Question: I am trying to plot different series in a 3D scatter plot with a colormap that is normalized between the minimum and maximum values from the different series combined.
The problem is that the colormap values of each series are normalized individually in an undesired manner. That is each series local minimum and maximum values are expanded to the global minimum and maximum values of the colormap.
The test code below illustrates the issue (see image attached). The minimum and maximum values for the colormap are 0 and 100, but series 1 which only ranges from 0 to 50 has the same colors as series 3 which actually ranges from 0 to 100. Finally for series that have only 1 value (e.g. series 2 with all values = 50) then the color is set to the minimum value.
I tried doing the normalization myself before sending the data to the colormap (commented off), since it only accepts values between 0 and 1, but it yields the same result.
Thanks in advance for any help with that.
'''
'Create test dataframes'
n=11
x1, x2, x3 = np.arange(n), np.arange(n)+10, np.arange(n)+5
y1, y2, y3 = np.arange(n)*2, np.arange(n)*2+10, np.arange(n)*2+5
z1, z2, z3 = np.arange(n)*3, np.arange(n)*3+10, np.arange(n)*3+5
cm1 = np.arange(n)*5
cm2 = np.ones(n)*50
cm3 = np.arange(n)*100
'Create list of inputs'
l_x = [x1, x2, x3]
l_y = [y1, y2, y3]
l_z = [z1, z2, z3]
l_cm = [cm1, cm2, cm3]
l_ax_labels = ['x', 'y', 'z', 'cm']
legend = ['case 1', 'case 2', 'case 3']
'Create figure and axis objects'
fig = plt.figure()
ax = fig.add_subplot(111, projection='3d')
markers = ['o', 'v', 'x']
'Temperature colormap parameters'
cmap = plt.cm.get_cmap(name='jet')
vmin = 0
vmax = 100
norm = mat.colors.Normalize(vmin=vmin, vmax=vmax)
map = mat.cm.ScalarMappable(norm=norm, cmap=cmap)
font = mat.font_manager.FontProperties(size=14)
'colormap axis properties'
cb = plt.colorbar(map, ax=ax, label=l_ax_labels[3])
cb.ax.yaxis.label.set_font_properties(font)
cb.ax.tick_params(labelsize=14)
'Plot different series'
for i in range(len(l_x)):
'Commented lines perform data normalization before sending, but yield same result'
# l_cm[i] = (l_cm[i] - vmin) / (vmax - vmin)
ax.scatter(l_x[i], l_y[i], l_z[i], marker=markers[i], c=l_cm[i], cmap=cmap)
'Fill in axis titles'
ax.set_xlabel(l_ax_labels[0], fontsize=10)
ax.set_ylabel(l_ax_labels[1], fontsize=10)
ax.set_zlabel(l_ax_labels[2], fontsize=10)
'Legend() requires a dummy plot since function does not support type returned by 3D scatter.'
l_scat_prox = []
for i in range(len(l_x)):
scat_proxy = mat.lines.Line2D([0],[0], linestyle="none", marker=markers[i])
l_scat_prox.append(scat_proxy)
ax.legend(l_scat_prox, legend, numpoints=1)#, loc=2, borderaxespad=-6., fontsize=fontsize_leg)
plt.show()
'''

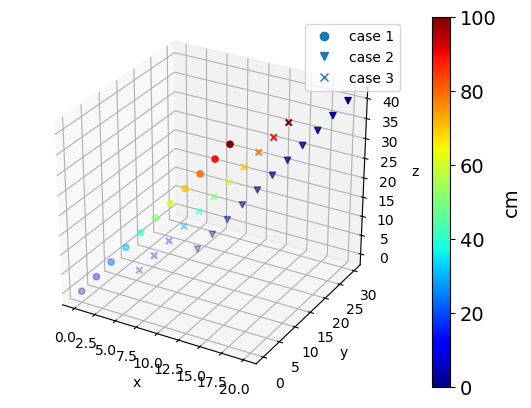
Answer: You want to set the 'vmin' and 'vmax' values when you use scatter. If you set those to 0 and 100 for all three plots, they will not be automatically scaled. From the <URL>:
> 'vmin', 'vmax' float, default: None'vmin' and 'vmax' are used in conjunction
with the default 'norm' to map the color array 'c' to the colormap 'cmap'.
If 'None', the respective min and max of the color array is used.
As you can see, if you don't set them, it will scale to the min and max of the color array, which is what is happening in your plot. So, for your case, you can just add 'vmin' and 'vmax' like so:
'''
ax.scatter(l_x[i], l_y[i], l_z[i], marker=markers[i], c=l_cm[i],
cmap=cmap, vmin=0, vmax=100)
'''
<URL>